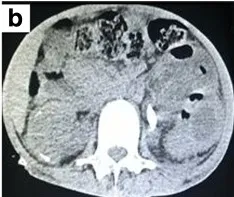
(b) NCCT scan of the abdomen after amphotericin B therapy.
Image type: radiology (ct)